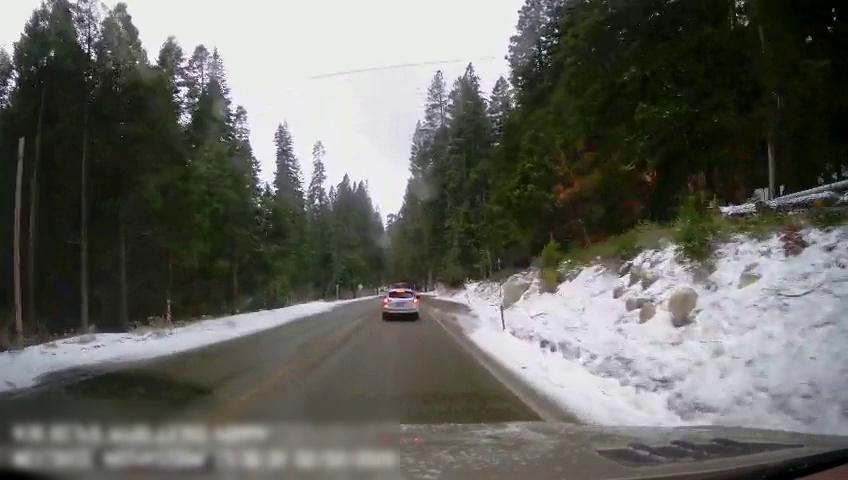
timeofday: Day
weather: Snowy
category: Drivable Space
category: Vehicles | SUV
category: Lanes | Current Lane
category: Lanes | Opposite Lane
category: Lanes | Opposite Lane
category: Lanes | Current Lane